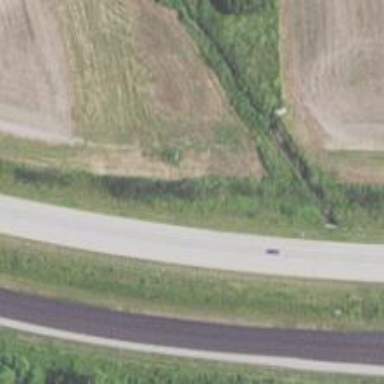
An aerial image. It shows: This image shows trunk highway that functions as expressway.